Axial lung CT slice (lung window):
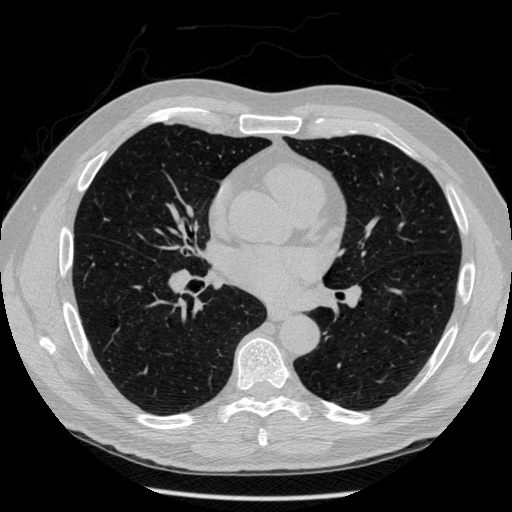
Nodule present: no